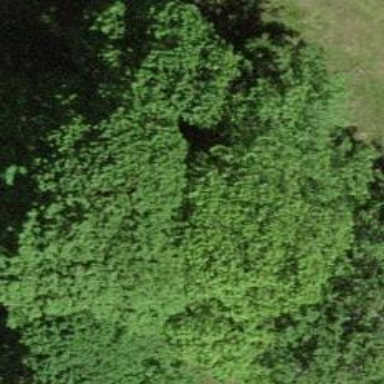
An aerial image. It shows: Beautiful tree in nature.